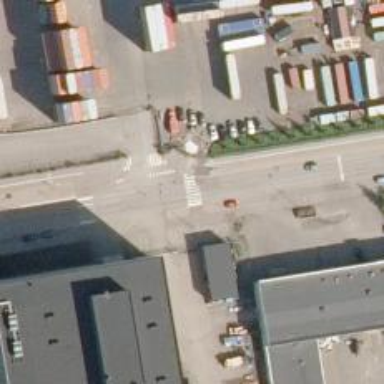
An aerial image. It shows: Crossing on asphalt cycleway.